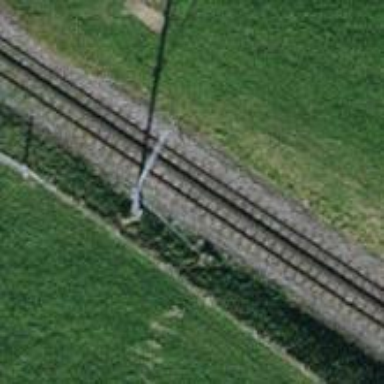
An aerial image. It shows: Solitary milestone along the railway.